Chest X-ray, PA view. Patient: 71 years old, sex F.
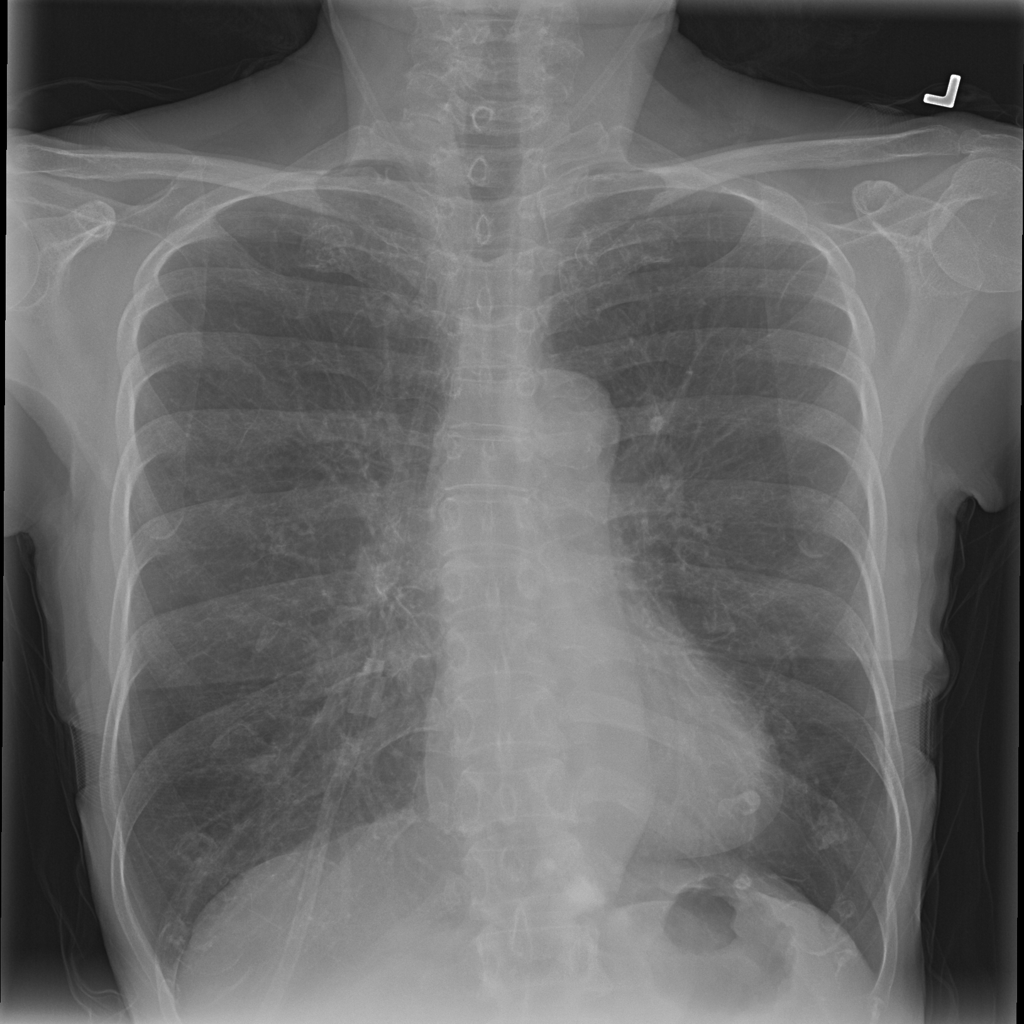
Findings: No Finding